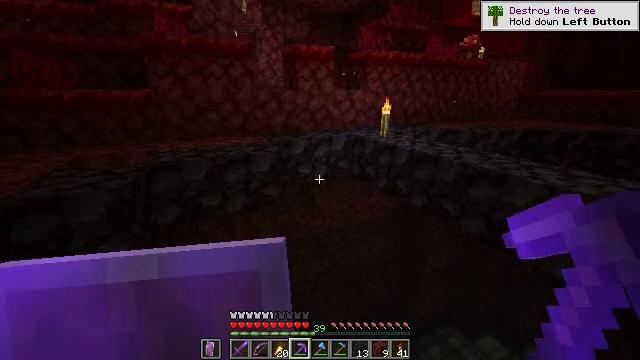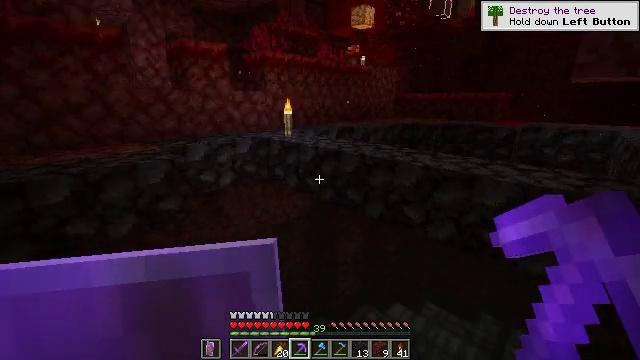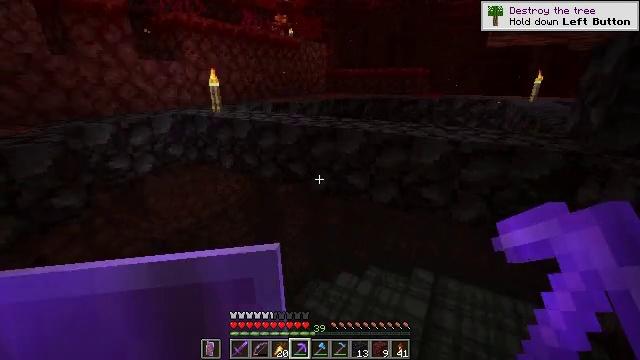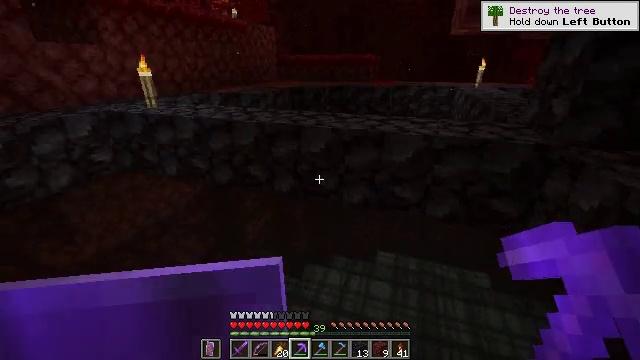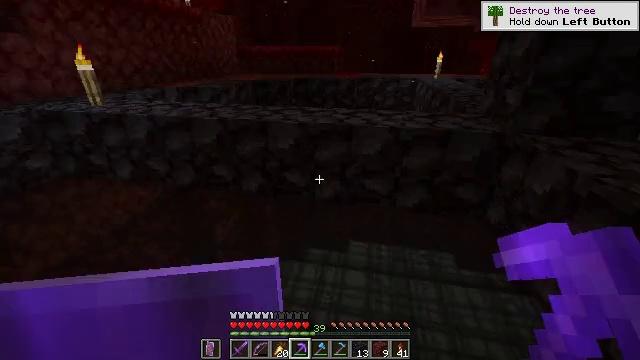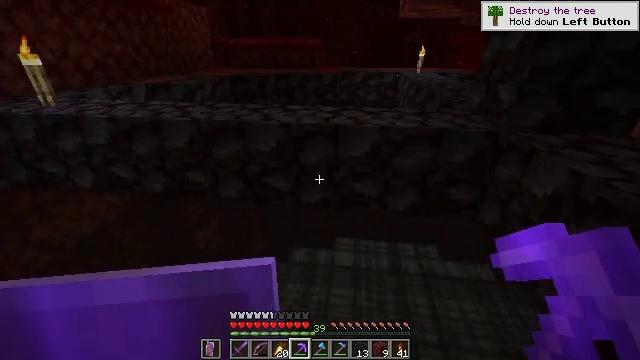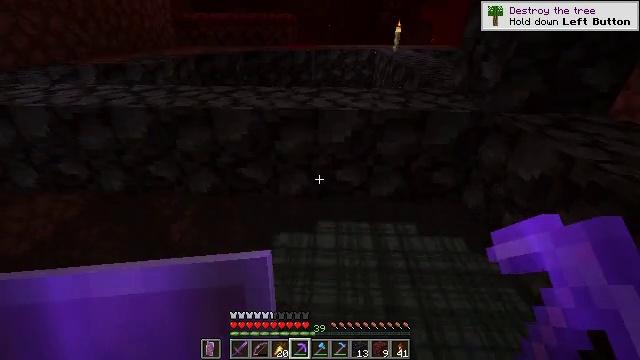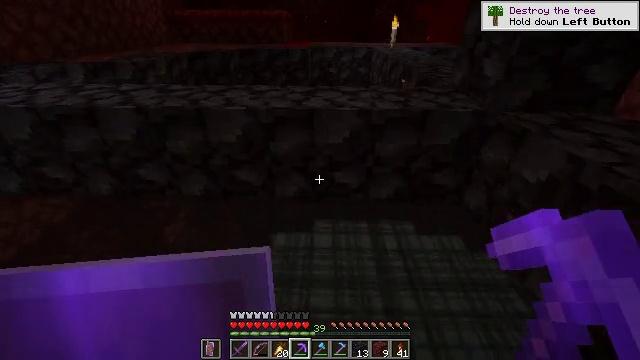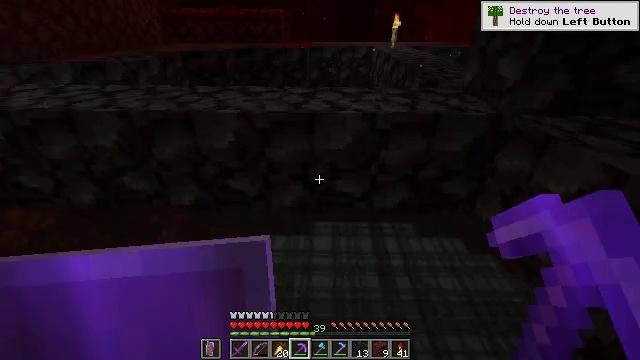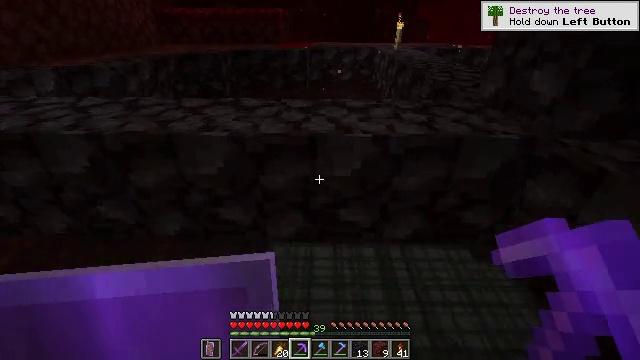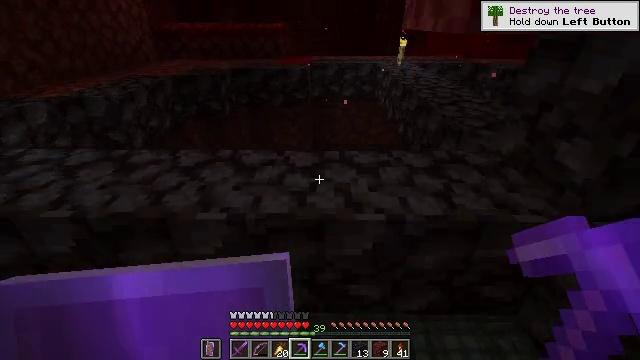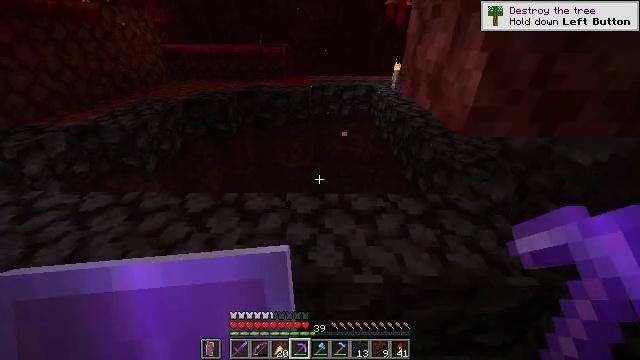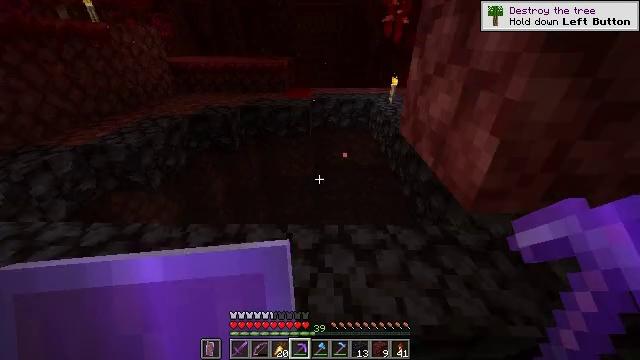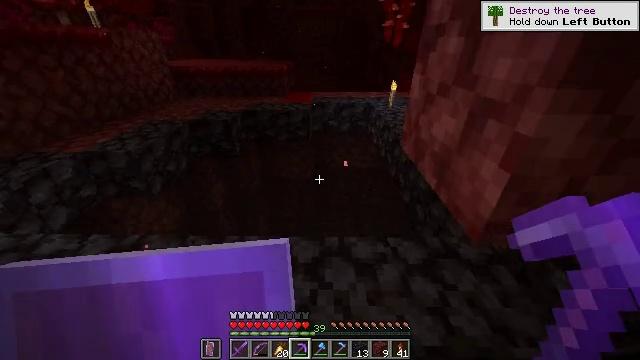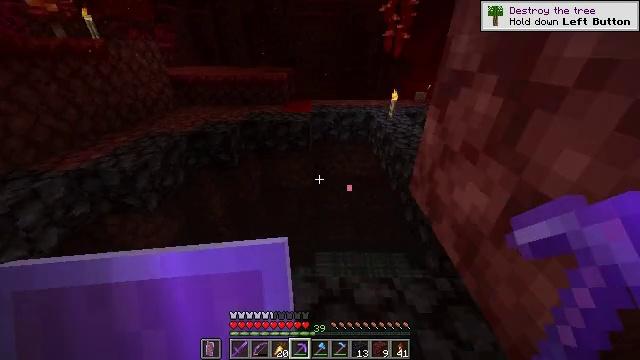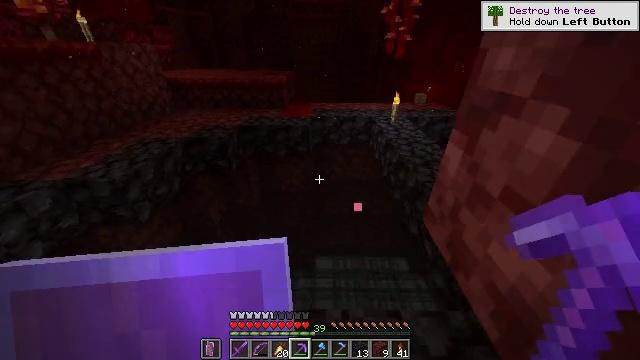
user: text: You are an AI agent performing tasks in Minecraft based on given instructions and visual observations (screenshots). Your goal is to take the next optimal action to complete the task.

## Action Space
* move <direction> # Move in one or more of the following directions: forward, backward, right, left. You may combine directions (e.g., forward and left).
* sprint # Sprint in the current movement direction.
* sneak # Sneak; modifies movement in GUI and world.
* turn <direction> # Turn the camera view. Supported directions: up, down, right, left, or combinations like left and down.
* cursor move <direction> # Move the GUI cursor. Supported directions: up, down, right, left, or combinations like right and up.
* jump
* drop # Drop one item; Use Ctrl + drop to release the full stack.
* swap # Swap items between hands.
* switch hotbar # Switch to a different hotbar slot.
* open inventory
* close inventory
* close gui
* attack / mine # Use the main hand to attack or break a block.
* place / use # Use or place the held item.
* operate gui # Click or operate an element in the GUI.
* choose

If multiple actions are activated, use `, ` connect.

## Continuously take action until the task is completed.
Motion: motion action
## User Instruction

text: Collect the nether wart block for decoration.
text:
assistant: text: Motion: move forward, turn right
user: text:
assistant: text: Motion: move forward, turn right and down
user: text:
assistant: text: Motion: move forward, turn right and down
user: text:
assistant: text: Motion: move forward, turn right and down
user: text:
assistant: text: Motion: move forward, turn right and down
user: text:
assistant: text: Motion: move forward, turn right and down
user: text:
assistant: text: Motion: move forward
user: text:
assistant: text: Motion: move forward
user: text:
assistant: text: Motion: move forward
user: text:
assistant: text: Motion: move forward, sprint, jump
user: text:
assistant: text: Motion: move forward, sprint, jump
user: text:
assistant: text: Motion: move forward, sprint, jump
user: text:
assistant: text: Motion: move forward, sprint, jump
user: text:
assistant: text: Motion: move forward, sprint, jump
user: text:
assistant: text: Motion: move forward, sprint, jump
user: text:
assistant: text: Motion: move forward, sprint
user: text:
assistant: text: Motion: move forward, sprint
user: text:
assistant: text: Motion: move forward, sprint
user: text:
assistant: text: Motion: move forward, sprint
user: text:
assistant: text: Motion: move forward, sprint
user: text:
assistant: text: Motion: move forward, sprint
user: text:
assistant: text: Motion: move forward, sprint
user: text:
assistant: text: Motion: move forward, sprint
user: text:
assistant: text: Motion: move forward
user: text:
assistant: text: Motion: no_op
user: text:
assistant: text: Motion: turn right
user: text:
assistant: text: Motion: turn right and down
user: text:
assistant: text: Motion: turn right and down
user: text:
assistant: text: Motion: no_op
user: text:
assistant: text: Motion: sprint